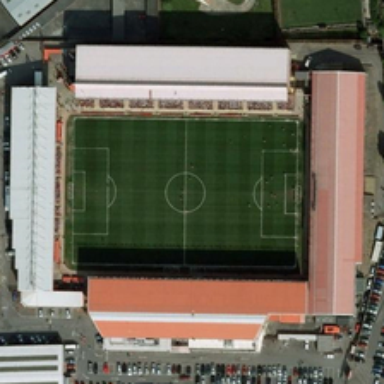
There is a football field enclosed by bleachers is surrounded by rows of automobiles .